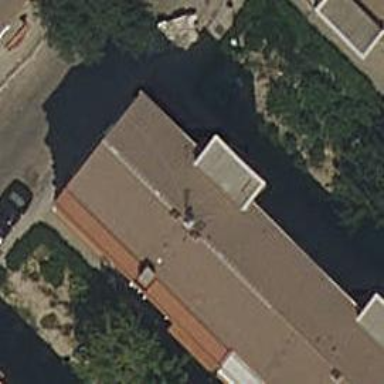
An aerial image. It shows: Residential building.